Question: I changed my domain name for my website and I double checked with the migration document on Wordpress, everything is as it should be.
:
all pages work, expect for a button on homepage which sends me back to the homepage but updates URL.
Im on example.com and i press search button>> URL changes to example.com/search but im on the same homepage. I press it again, URL becomes example.com/search/search. Interesting and Frustrating.
Some pages redirect to old domain. Example: if i click on search on my website , it will take me to oldexample.com/search. when i manually update URL to example.com/search, I can see the page. BTW, oldexample/search gives me nothing.
**New Problem:**Recently, I activated all in one seo and sitemaps dont work with default permalinks.
Example: example.com/sitemap.xml gives me my homepage instead of the sitemap page. When i change the permalinks to other settings, I can see my sitemap.
I mean, what is this??
PS: Its a multisite installation with ONLY 1 SITE. and I had W3 cache, deleted it. problem exists.
PSS: when i submit my sitemap.xml to google with default permalinks, it says its HTML. so i changed permalink to date month and submitted; Successfully.
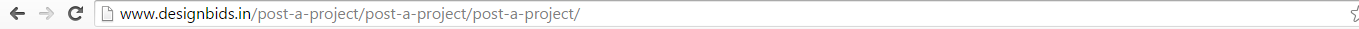
Answer: Use a <URL> to another domain.
The DB contains links from old domain, so you need to replace the old ones with the new ones. Just be careful and make a DB backup just in case.
This script is a great tool if you are creating a WPMU sites. Just copy the site and to a subdirectory (/en, /de, whatever your name domain is), import the old DB to the new one, and run this script before you've entered the site.
It is crucial not to enter the new site before running the script so that all the old links will be picked up correctly by it. After you've replaced it, you're good to go.